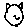
Label: cat